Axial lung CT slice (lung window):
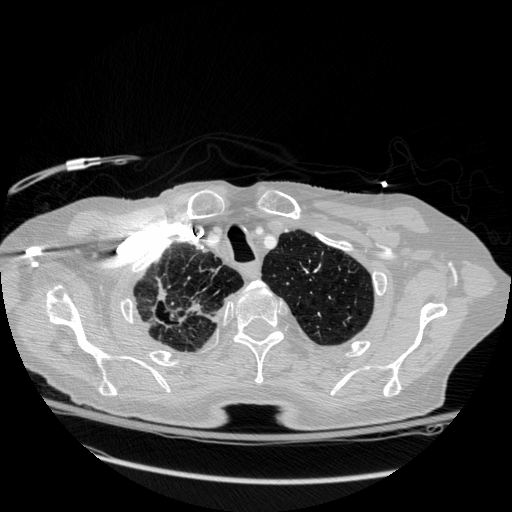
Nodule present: no